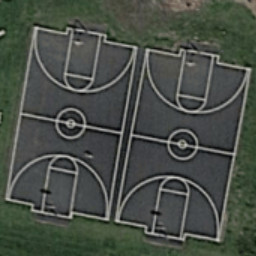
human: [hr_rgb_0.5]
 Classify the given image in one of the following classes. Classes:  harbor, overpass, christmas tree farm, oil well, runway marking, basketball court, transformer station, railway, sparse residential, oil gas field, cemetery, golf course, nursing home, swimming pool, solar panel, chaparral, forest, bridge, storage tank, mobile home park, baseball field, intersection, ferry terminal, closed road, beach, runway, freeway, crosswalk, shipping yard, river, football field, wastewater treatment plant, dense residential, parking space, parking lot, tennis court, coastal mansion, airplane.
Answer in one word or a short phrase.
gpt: basketball court